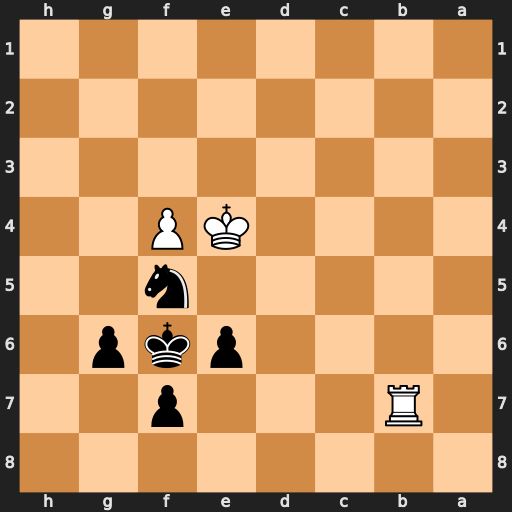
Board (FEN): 8/1R3p2/4pkp1/5n2/4KP2/8/8/8
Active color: b
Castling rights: -
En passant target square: -
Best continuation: Nd6+ Ke3 Nxb7